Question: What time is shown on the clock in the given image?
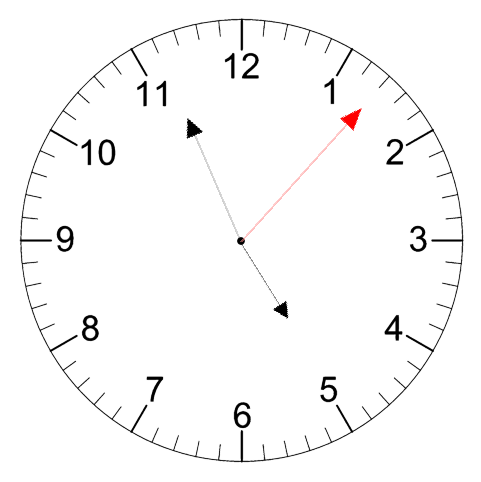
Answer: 04:56:07